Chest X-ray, PA view. Patient: 34 years old, sex F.
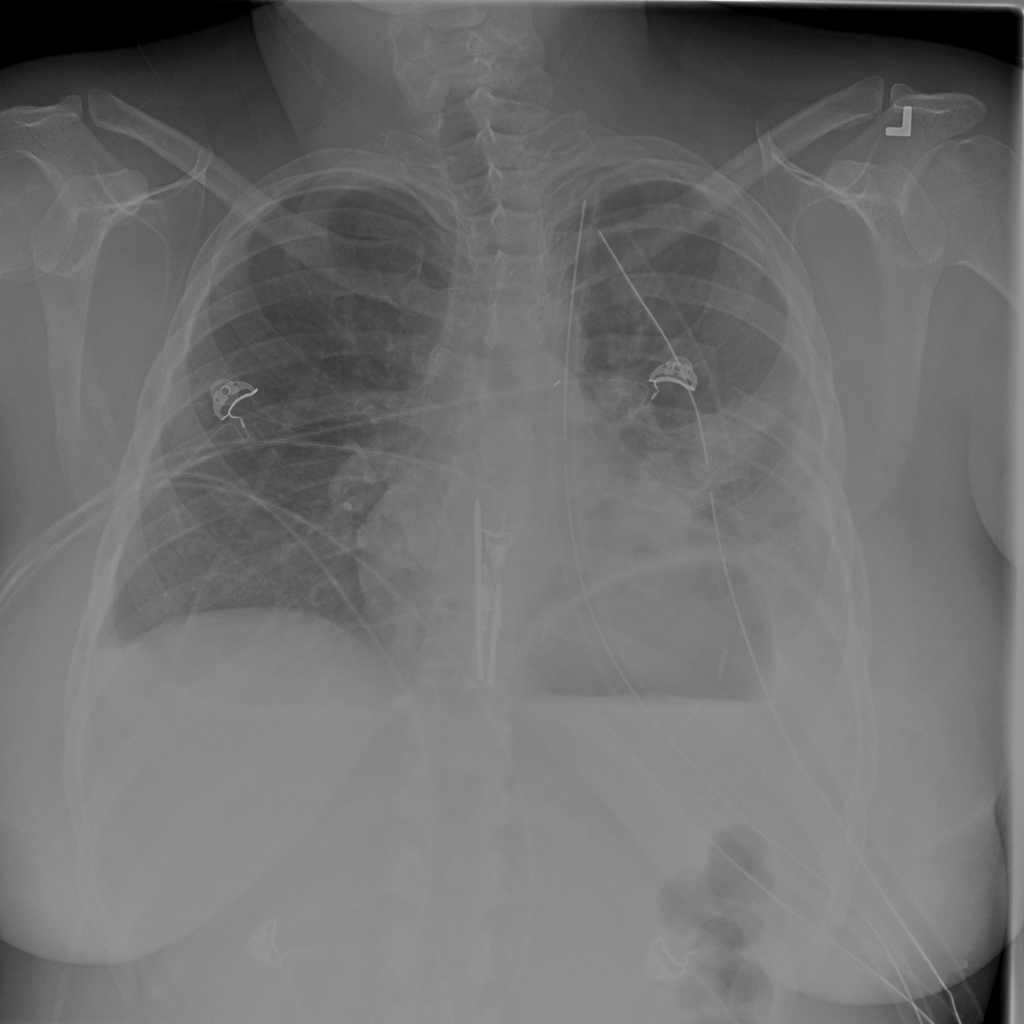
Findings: No Finding